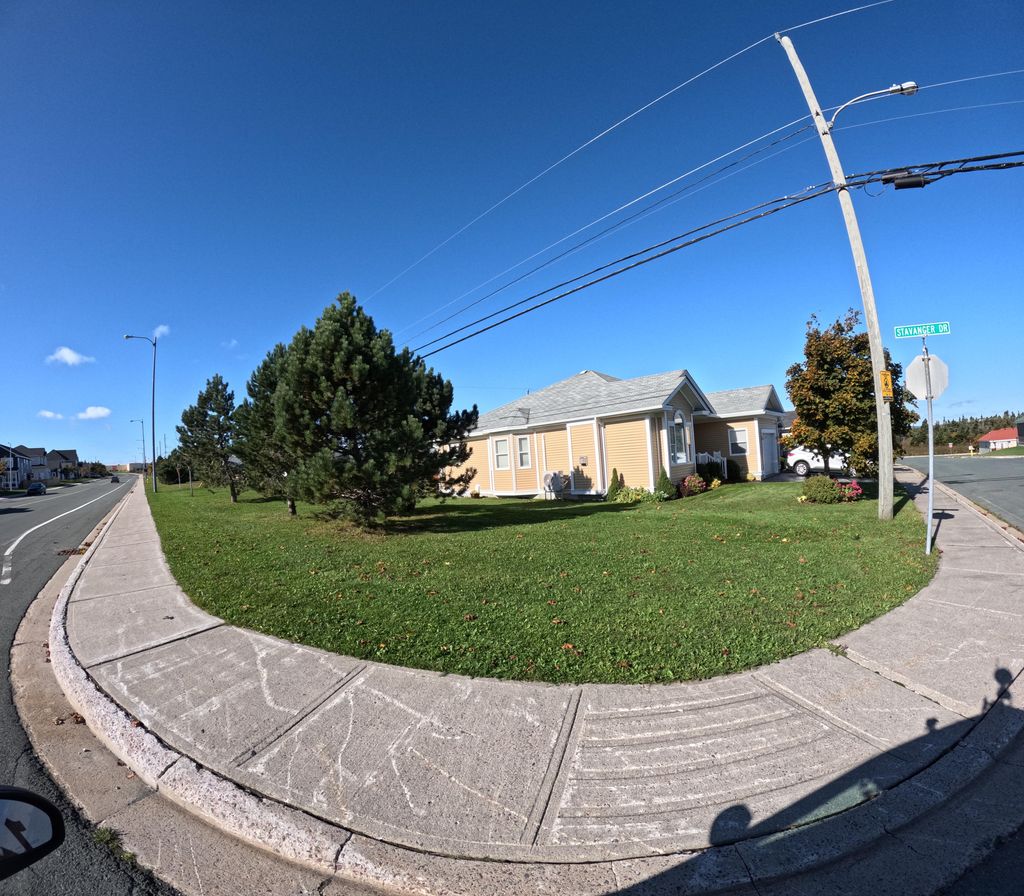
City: st_johns